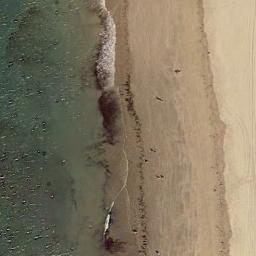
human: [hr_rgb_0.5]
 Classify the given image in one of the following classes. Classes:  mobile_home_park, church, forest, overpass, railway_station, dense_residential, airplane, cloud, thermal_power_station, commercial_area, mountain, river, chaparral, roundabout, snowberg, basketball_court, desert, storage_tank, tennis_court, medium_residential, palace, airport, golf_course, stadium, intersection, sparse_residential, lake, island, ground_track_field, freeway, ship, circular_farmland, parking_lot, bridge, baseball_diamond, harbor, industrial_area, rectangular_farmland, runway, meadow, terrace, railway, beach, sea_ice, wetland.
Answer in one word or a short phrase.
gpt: beach